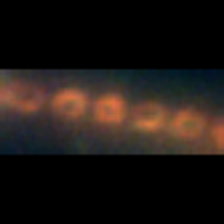
Taxon: Chaetoceros
Group: Diatoms